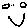
Label: smiley face